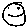
Label: smiley face